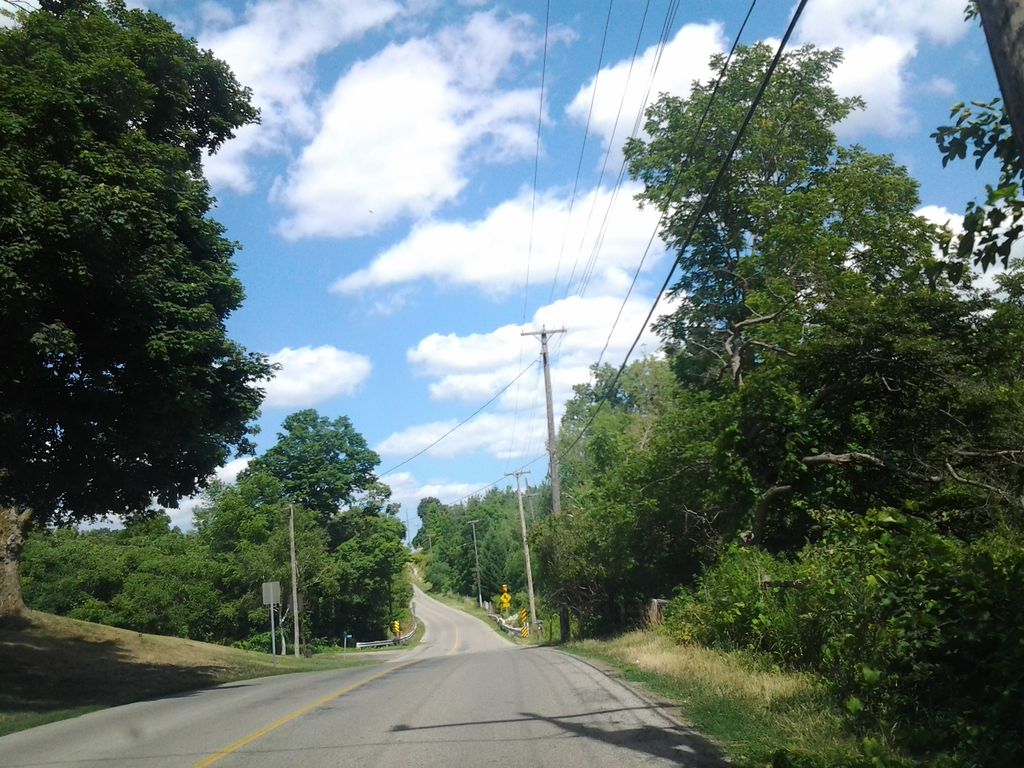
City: hamilton